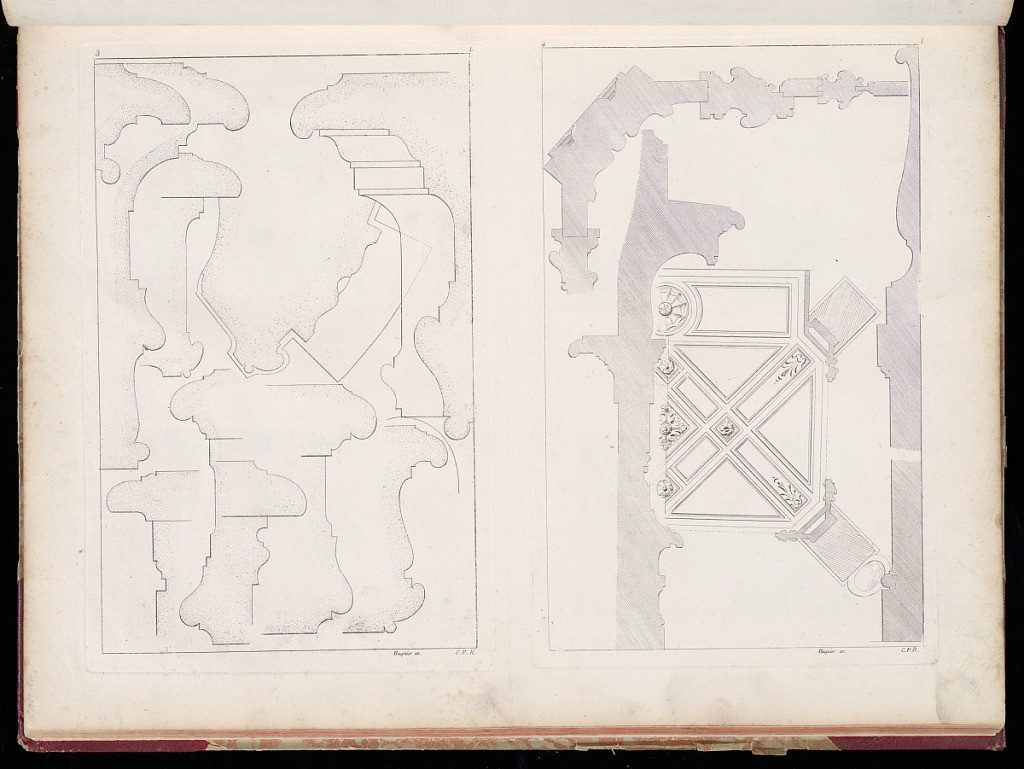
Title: Profile Designs for Stone and Woodworking
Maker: Gilles-Marie Oppenord, French, 1672–1742
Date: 1749-1761
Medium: Etching and engraving on laid paper
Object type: Bound print
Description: Page printed with two plates of profile designs for stone and woodworking. Both plates are numbered; neither are signed.